Question: I have 3 elements 'a','b','c' in one div. The size of 'a' and 'c' are fixed, whereas 'b' can change its size. How can I align c, such that b can change its size but doesn't affect the positioning of c?

I made a mockup to make it clearer. I'm locking for a 'maximum-margin', or something like that.
I also added a <URL>. IF you change the width of '.b', '.c' should remain on the same place. This is currently not the case.
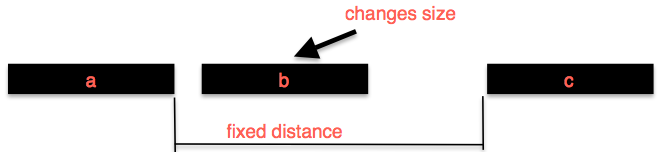
Answer: You can set width for outer container and you can float .a,.c like this: <URL>
HTML:
'''
<div class="container">
<div class="a"></div>
<div class="b"></div>
<div class="c"></div>
</div>
'''
css:
'''
.container {
width:600px;
}
.a {
float:left;
width: 100px;
height: 300px;
background-color: red;
display:inline-block;
}
.b {
width: 10px;
height: 300px;
background-color: blue;
display:inline-block;
}
.c {
float:right;
width: 100px;
height: 300px;
margin-left: 200px;
background-color: red;
display:inline-block;
}
.a,.b,.c{
margin:0 0 0 5px;
}
'''
Updated <URL> - with specified .b width and margin